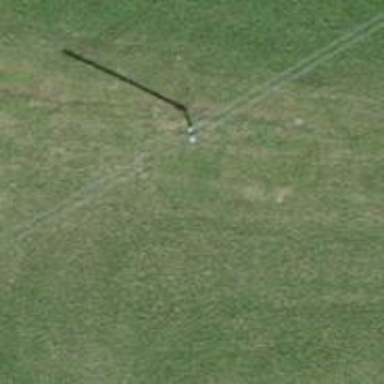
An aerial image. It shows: Utility pole as the man-made structure.